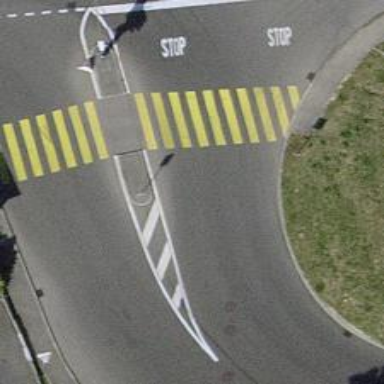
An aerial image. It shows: Zebra crossing on the road.